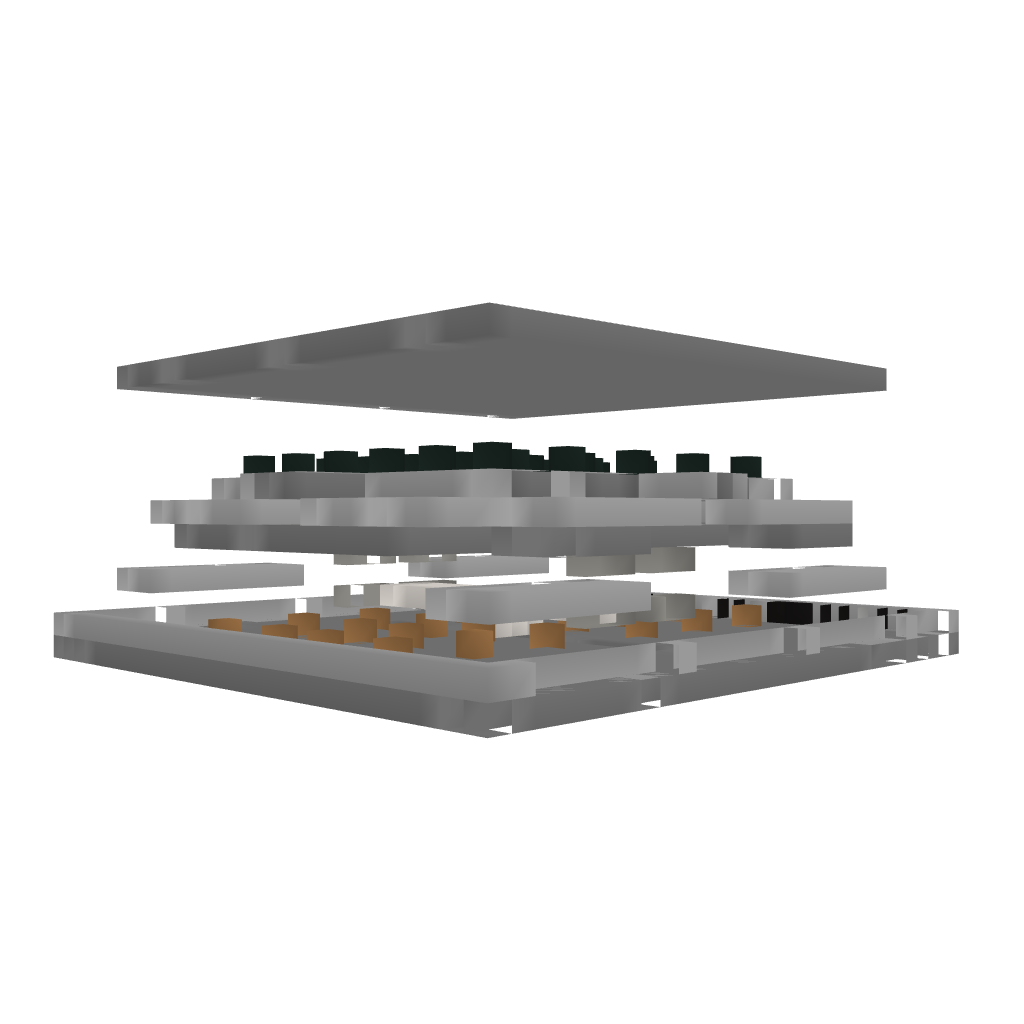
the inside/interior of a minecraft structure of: Monster Trap